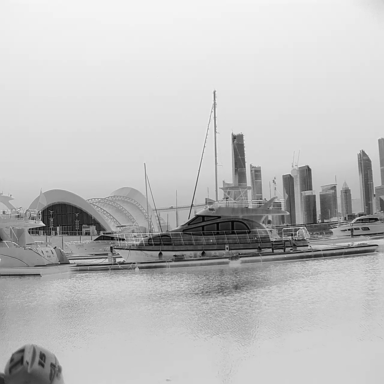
There are four canoes in the infrared image.